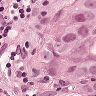
Metastatic tissue present: yes